Field crop: maize
Growth stage: 2
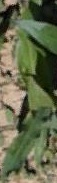
Species: maize